Field crop: tomato
Growth stage: 2
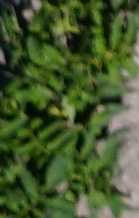
Species: tomato